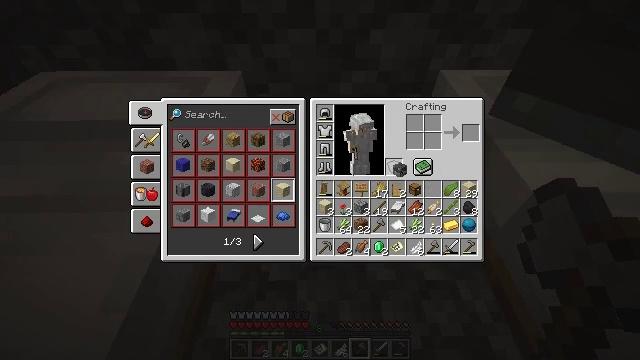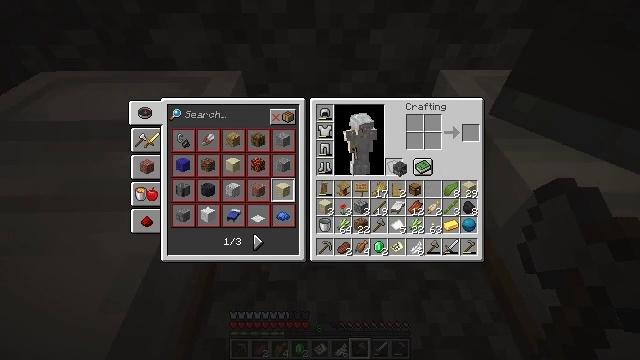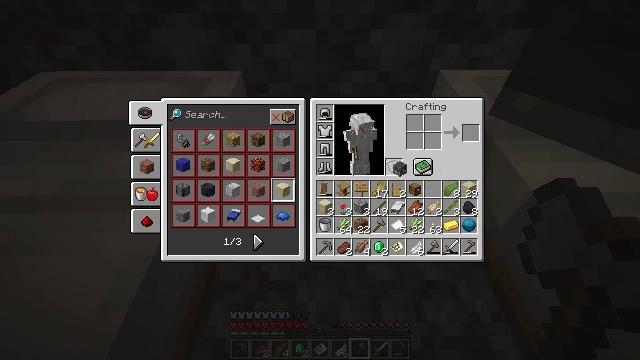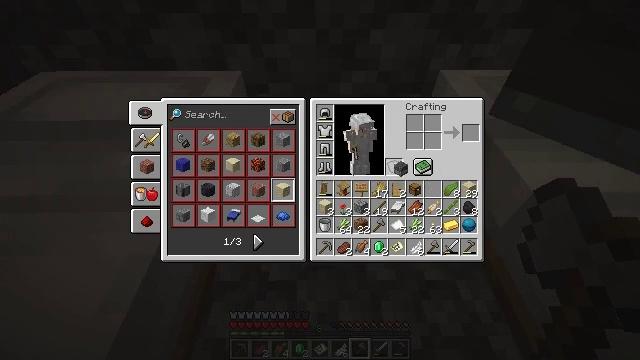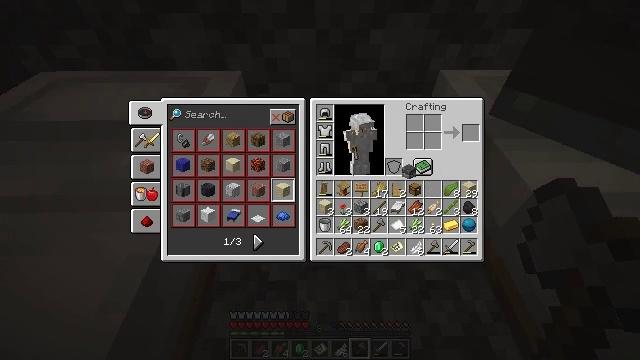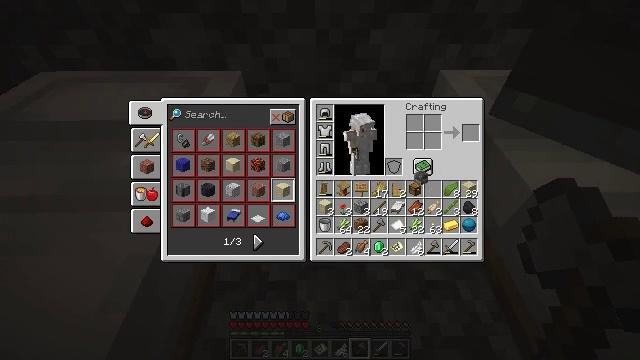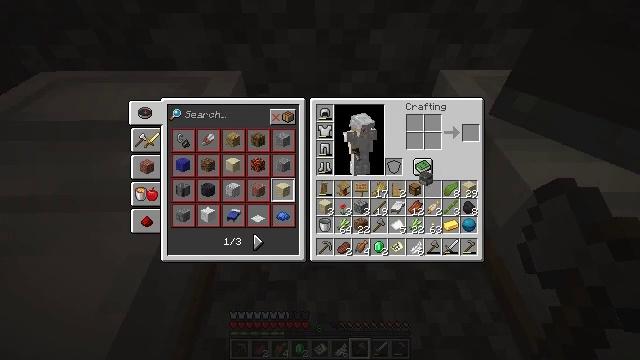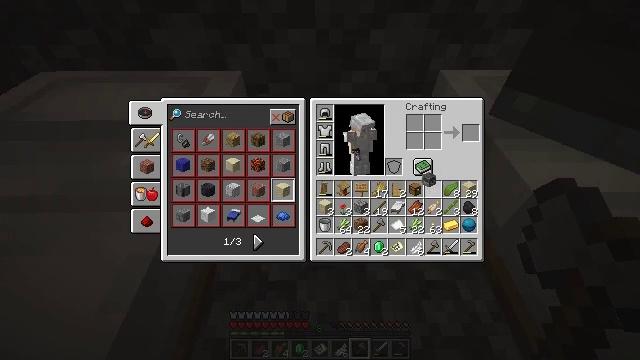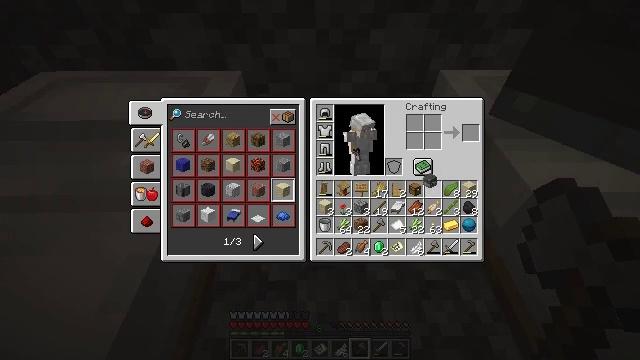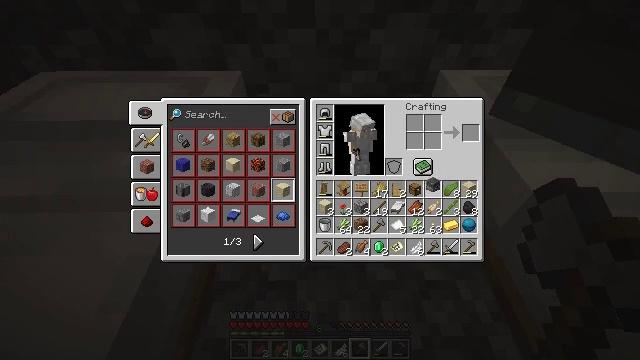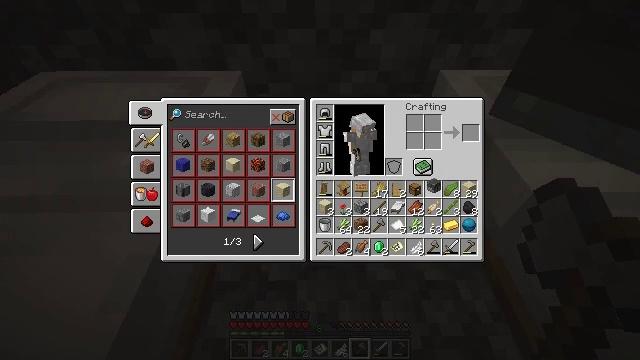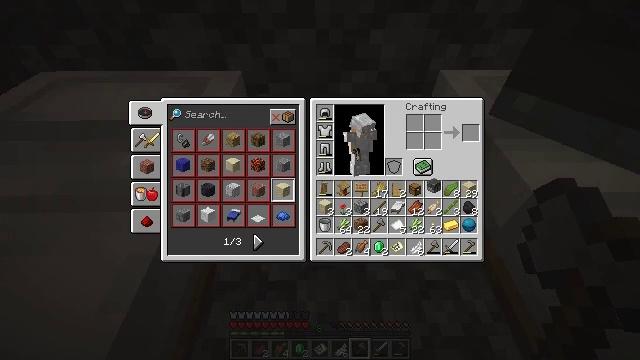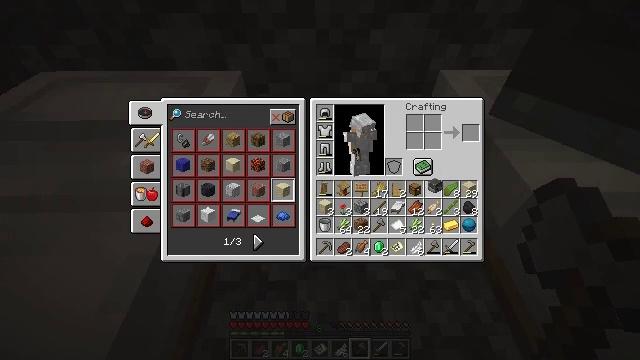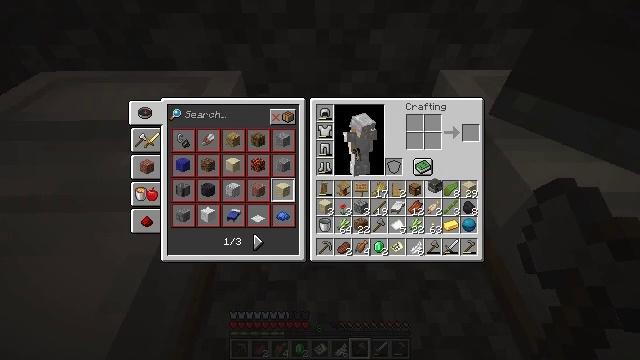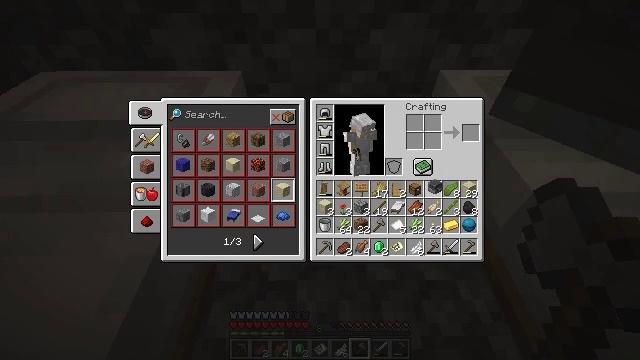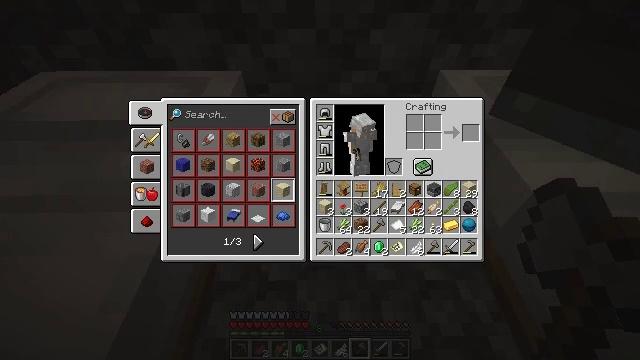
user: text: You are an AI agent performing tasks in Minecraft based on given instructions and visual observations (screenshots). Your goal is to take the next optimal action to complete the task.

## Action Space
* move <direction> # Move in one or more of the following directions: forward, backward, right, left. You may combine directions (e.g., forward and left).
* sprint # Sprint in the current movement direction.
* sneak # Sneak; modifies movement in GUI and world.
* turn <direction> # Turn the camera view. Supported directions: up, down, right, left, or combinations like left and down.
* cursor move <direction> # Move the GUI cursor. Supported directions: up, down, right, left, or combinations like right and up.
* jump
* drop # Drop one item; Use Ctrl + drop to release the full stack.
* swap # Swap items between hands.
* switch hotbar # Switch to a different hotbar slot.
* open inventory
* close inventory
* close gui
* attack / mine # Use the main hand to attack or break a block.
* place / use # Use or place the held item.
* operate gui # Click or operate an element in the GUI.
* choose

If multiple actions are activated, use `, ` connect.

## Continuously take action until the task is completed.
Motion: motion action
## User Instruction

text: Mine the cobblestone slab.
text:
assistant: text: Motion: no_op
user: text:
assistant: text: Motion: no_op
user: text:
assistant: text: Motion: no_op
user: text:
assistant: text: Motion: turn right
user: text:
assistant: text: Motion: turn right
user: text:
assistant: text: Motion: no_op
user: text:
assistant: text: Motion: no_op
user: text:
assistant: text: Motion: no_op
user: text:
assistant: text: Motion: no_op
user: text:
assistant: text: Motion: no_op
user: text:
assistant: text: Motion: no_op
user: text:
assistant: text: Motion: no_op
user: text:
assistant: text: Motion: no_op
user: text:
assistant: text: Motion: no_op
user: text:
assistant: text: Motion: no_op
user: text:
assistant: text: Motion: no_op
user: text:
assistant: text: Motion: no_op
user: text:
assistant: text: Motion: no_op
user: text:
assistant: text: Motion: no_op
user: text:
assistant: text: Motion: no_op
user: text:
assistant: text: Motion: no_op
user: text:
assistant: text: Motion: no_op
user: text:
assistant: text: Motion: no_op
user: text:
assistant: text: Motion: no_op
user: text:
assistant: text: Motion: no_op
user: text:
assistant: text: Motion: no_op
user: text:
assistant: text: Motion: no_op
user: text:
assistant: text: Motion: no_op
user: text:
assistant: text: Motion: no_op
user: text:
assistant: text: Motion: no_op